Question: I am wanting to make a reusable 'landing page' activity similar to like the activity when you first launch the official twitter app, facebook, or google io app, etc. Reusable is really the key here I would like for the activity to dynamically populate its gridview with the other activities in the application.
Is it possible to parse through the android manifest file to find my other activities? If so is it also possible to add my own xml attributes to the manifest file to distinguish which activities should show up in the gridview?
Or, is there some other way to find all existing activity classes in the package? Is there a way in java to look for any Class in a package that implements a particular interface?
edit: here is a screen shot as per request
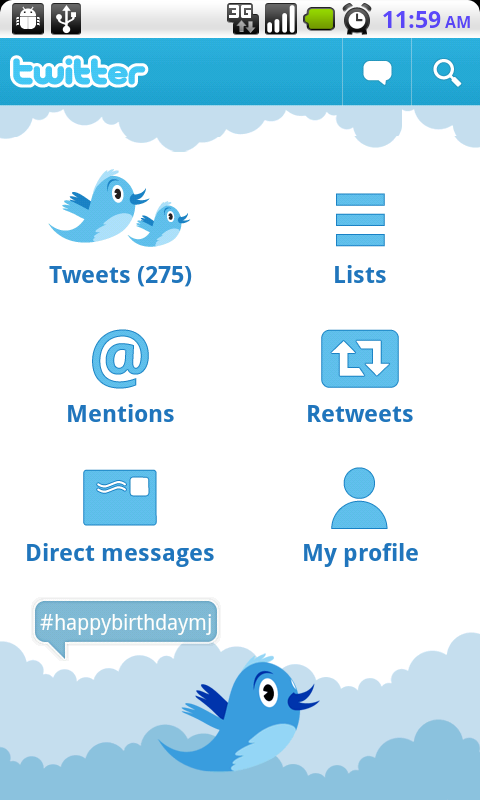
Answer: > Is it possible to parse through the android manifest file to find my other activities?
No, but you can iterate over your activities via 'PackageManager' and 'getPackageInfo()'.
> If so is it also possible to add my own xml attributes to the manifest file to distinguish which
activities should show up in the gridview?
You should be able to use a '<meta-data>' element to point to an XML resource file that contains your extra data, just like app widgets and searching do. Use <URL> to access the contents.
That being said, I agree with Juri -- you're using a Buick to swat a fly here. Having a reusable dashboard activity is great -- working out the details of one is on my 18,000-item to-do list. Having one that tries to dynamically populate itself seems overkill.